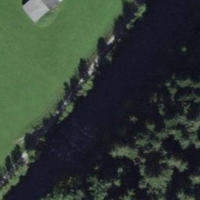
EUNIS habitat code: 43
Species observed at this site:
Symphoricarpos albus